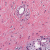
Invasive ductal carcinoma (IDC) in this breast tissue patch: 0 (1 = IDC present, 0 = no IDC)